Question: Somehow my code doesn't work any more (it did work before with the exact same code). This is the problem:
I'm trying to map some objects to ViewModels with this code:
Configuration:
'''
Mapper.CreateMap<BookcaseItem, FoundBookcaseItemViewModel>()
.ForMember(x => x.Title, opt => opt.MapFrom(src => src.Book.Title))
.ForMember(x => x.Authors, opt => opt.MapFrom(src => src.Book.Authors.Select(x => x.Name).Aggregate((i, j) => i + ", " + j)))
.ForMember(x => x.Identifiers, opt => opt.MapFrom(src => (!string.IsNullOrEmpty(src.Book.Isbn10) ? ("ISBN10: " + src.Book.Isbn10 + "
") : string.Empty) +
(!string.IsNullOrEmpty(src.Book.Isbn13) ? ("ISBN13: " + src.Book.Isbn13) : string.Empty)))
.ForMember(x => x.Pages, opt => opt.MapFrom(src => src.Book.Pages))
.ForMember(x => x.ImageUri, opt => opt.MapFrom(src => src.Book.ThumbnailUriSmall));
'''
The usage:
'''
public ActionResult Index()
{
string facebookId = _accountService.GetLoggedInUserFacebookId();
IEnumerable<BookcaseItem> items = _bookcaseItemService.GetBookcaseItemsForUser(facebookId);
IEnumerable<FoundBookcaseItemViewModel> viewModels = items.Select(Mapper.Map<BookcaseItem, FoundBookcaseItemViewModel>);
return PartialView(viewModels);
}
'''
This results in the following error:
> An exception of type 'AutoMapper.AutoMapperMappingException' occurred in AutoMapper.dll but was not handled in user code
First of all I ensure that there are no configuration errors by calling:
'''
Mapper.AssertConfigurationIsValid();
'''
I've set breakpoints all over my code and try to debug it, but I can't make sense of it. The 'items' collection is filled with data (proxy classes generated by Entity Framework), but the the 'viewModels' collection is filled with strange data. It has a 'message' that says this:
> Mapping types:
BookcaseItem_B9B52593B2659AC05C47AB2A6E0F7AEA9989CC34D3527DF5B6AA988ED57166FB
-> String System.Data.Entity.DynamicProxies.BookcaseItem_B9B52593B2659AC05C47AB2A6E0F7AEA9989CC34D3527DF5B6AA988ED57166FB
-> System.StringDestination path: FoundBookcaseItemViewModel.AuthorsSource value:
System.Data.Entity.DynamicProxies.BookcaseItem_B9B52593B2659AC05C47AB2A6E0F7AEA9989CC34D3527DF5B6AA988ED57166FB
And then there's a stacktrace property that says:
> at System.Linq.Enumerable.WhereSelectEnumerableIterator'2.MoveNext()at System.Linq.SystemCore_EnumerableDebugView'1.get_Items()
Oh and finally there's another property called 'context' with the following data:

Can anyone explain what's going on here and why my code isn't working any longer? I did a couple of changes to my solution recently, but I've rolled them back by Git, so they shouldn't have any effect on the code.
- - - - -
I don't know if it's relevant, but here is the source class for the mapping:
'''
public class BookcaseItem : Entity
{
public Guid Id { get; set; }
public bool IsRenting { get; set; }
public bool IsSwapping { get; set; }
public bool IsSelling { get; set; }
public decimal RentingPrice { get; set; }
public decimal SellingPrice { get; set; }
public string Currency { get; set; }
public bool IsAvailable { get; set; }
public virtual Guid BookId { get; set; }
public virtual Guid UserId { get; set; }
public virtual Book Book { get; set; }
public virtual User User { get; set; }
public BookcaseItem()
{
IsAvailable = true;
Currency = "USD";
}
}
'''
And this is the destination class for the mapping:
'''
public class FoundBookcaseItemViewModel
{
public Guid Id { get; set; }
public bool IsRenting { get; set; }
public bool IsSwapping { get; set; }
public bool IsSelling { get; set; }
public decimal RentingPrice { get; set; }
public decimal SellingPrice { get; set; }
public string Title { get; set; }
public string Authors { get; set; }
public string Identifiers { get; set; }
public int Pages { get; set; }
public string ImageUri { get; set; }
}
'''
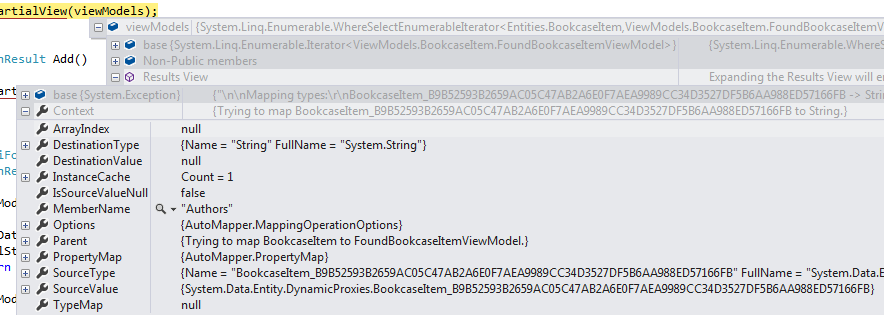
Answer: It seems like there is a problem with mapping Authors property. This Aggregate call will throw an exception if the Authors sequence is null or empty.
'''
.ForMember(x => x.Authors,
opt => opt.MapFrom(src => src.Book.Authors.Select(x => x.Name).Aggregate((i, j) => i + ", " + j)))
'''